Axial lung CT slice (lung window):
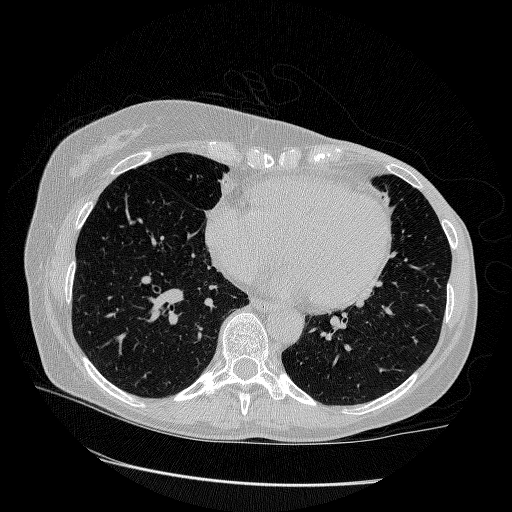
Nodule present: no